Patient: sex M, age 58
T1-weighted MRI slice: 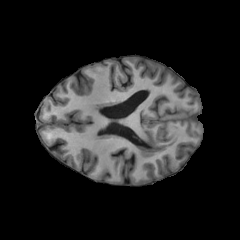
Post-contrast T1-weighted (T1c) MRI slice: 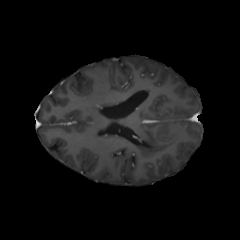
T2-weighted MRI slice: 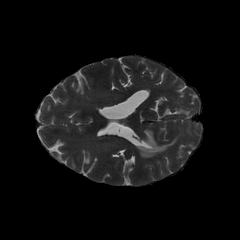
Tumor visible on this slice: yes
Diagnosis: Glioblastoma, IDH-wildtype
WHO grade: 4